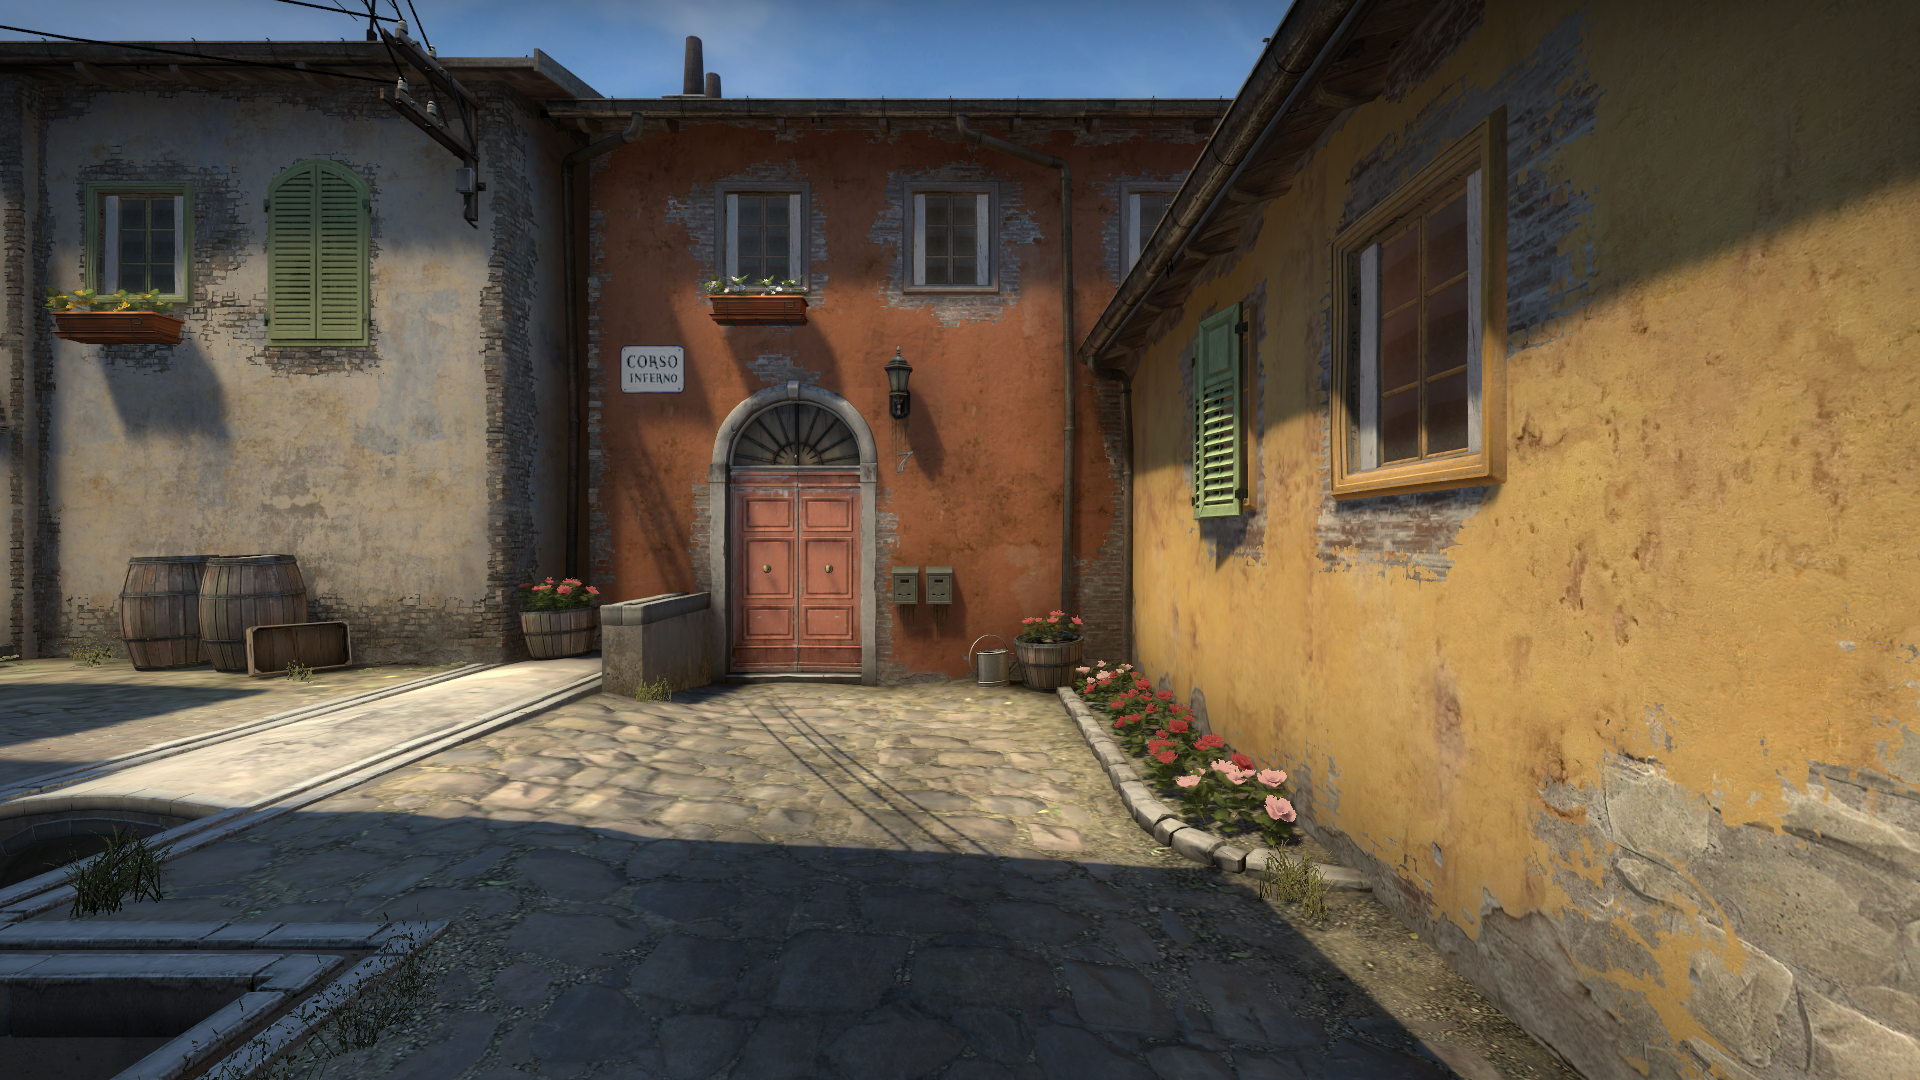
Map: de_inferno